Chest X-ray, AP view. Patient: 66 years old, sex F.
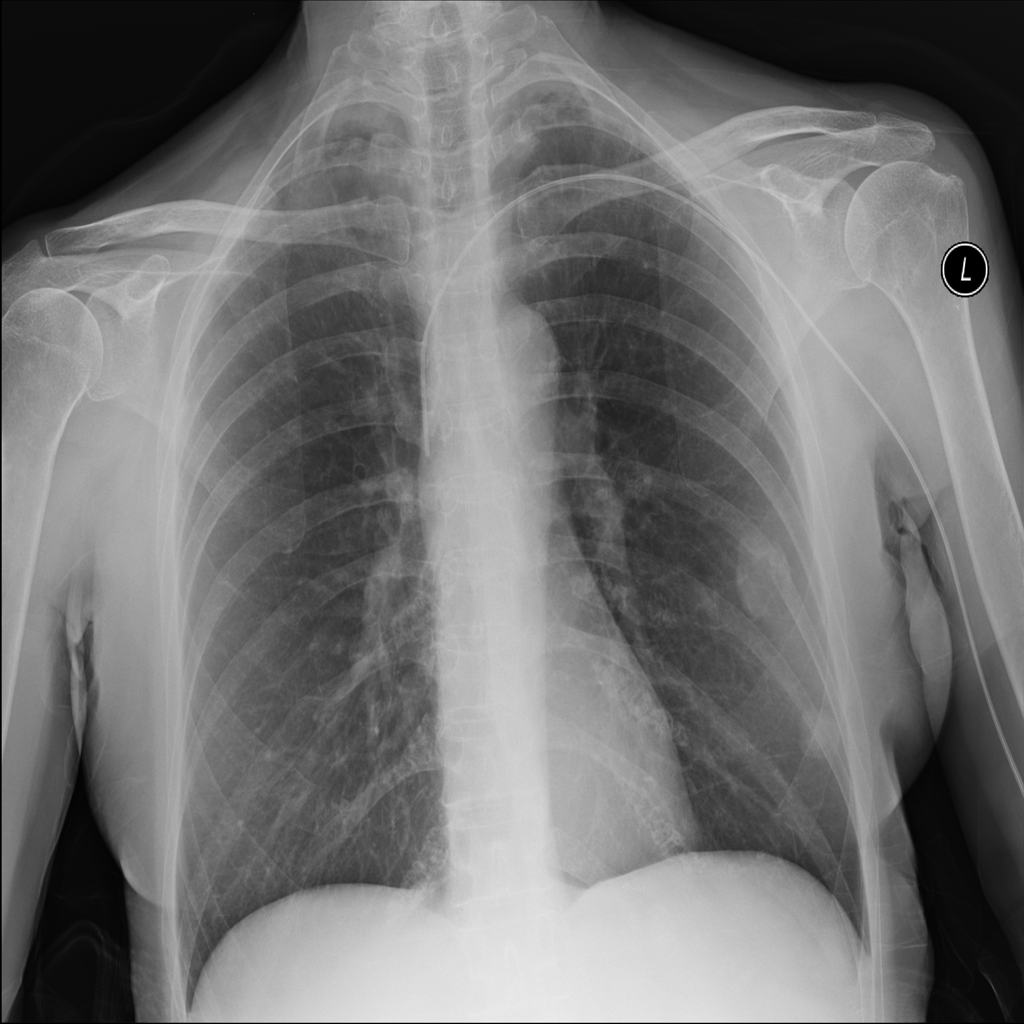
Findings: No Finding